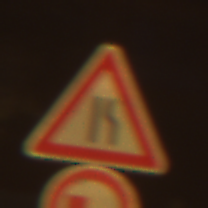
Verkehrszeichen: EinseitigVerengteFahrbahnRechts
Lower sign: UeberholverbotKraftfahrzeuge
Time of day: Night
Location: Outdoor (Urban)
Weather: Clear
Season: NotSpecified
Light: Artificial